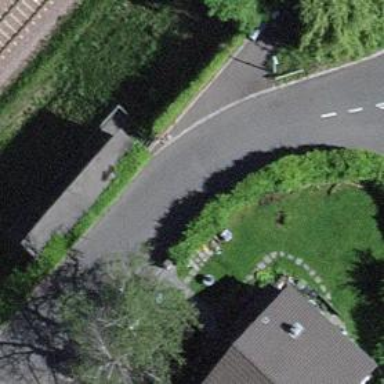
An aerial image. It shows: Gate.